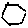
Label: hexagon